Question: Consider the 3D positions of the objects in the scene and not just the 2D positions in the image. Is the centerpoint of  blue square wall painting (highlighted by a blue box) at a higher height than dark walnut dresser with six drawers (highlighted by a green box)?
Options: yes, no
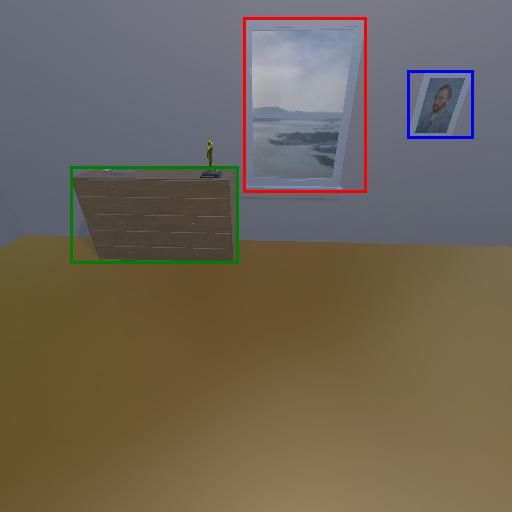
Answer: yes